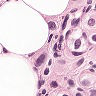
Metastatic tissue present: yes